Field crop: tomato
Growth stage: 1
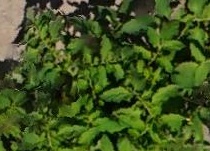
Species: tomato